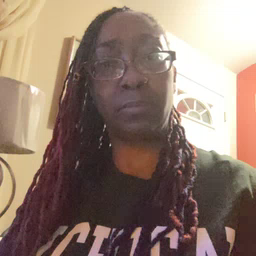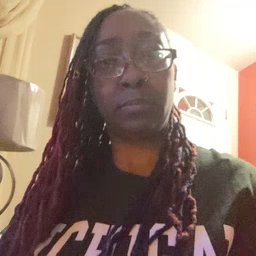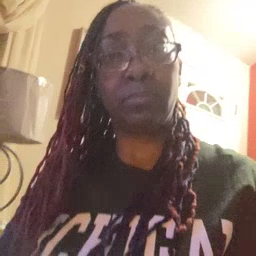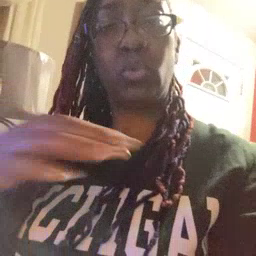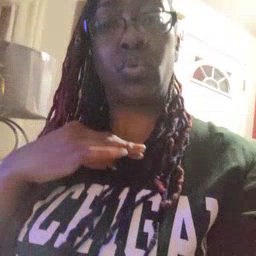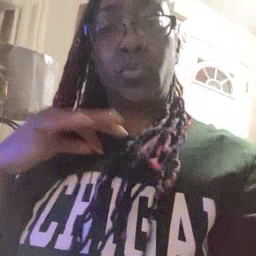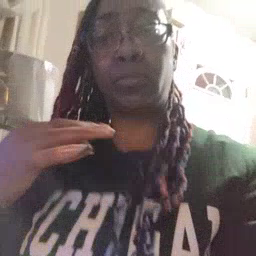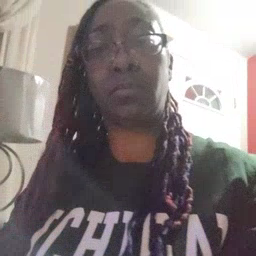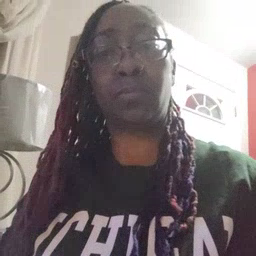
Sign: shirt